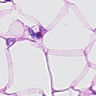
Metastatic tissue present: yes